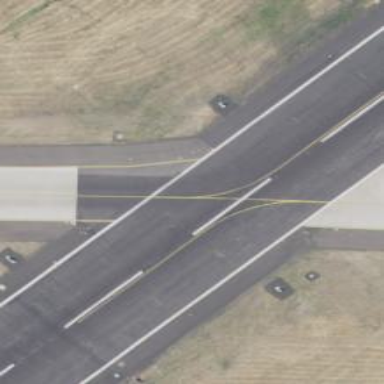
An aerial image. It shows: View of taxiway at the airport.